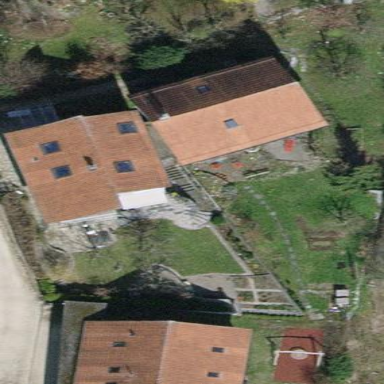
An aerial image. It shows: Detached building.